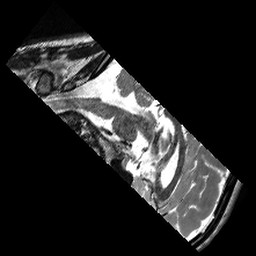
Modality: T2w
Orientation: sagittal
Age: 28
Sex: male
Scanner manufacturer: siemens
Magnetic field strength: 3 T
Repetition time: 6.1 s
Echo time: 0.104 s